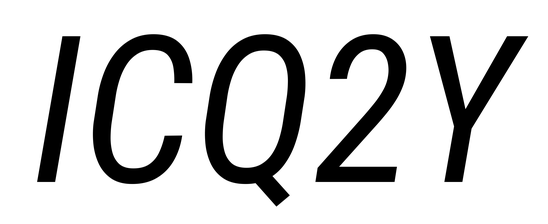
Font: Roboto-Italic_Condensed_Italic